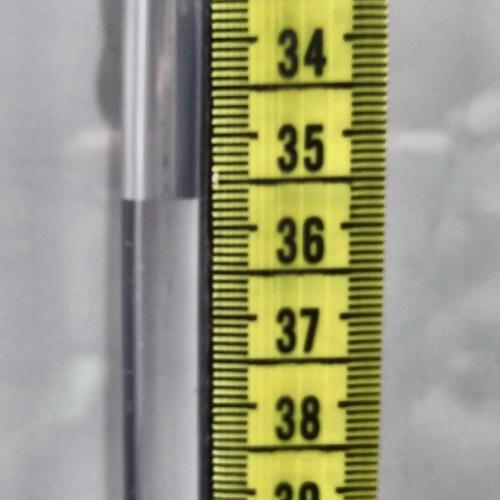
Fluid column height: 35.7 cm